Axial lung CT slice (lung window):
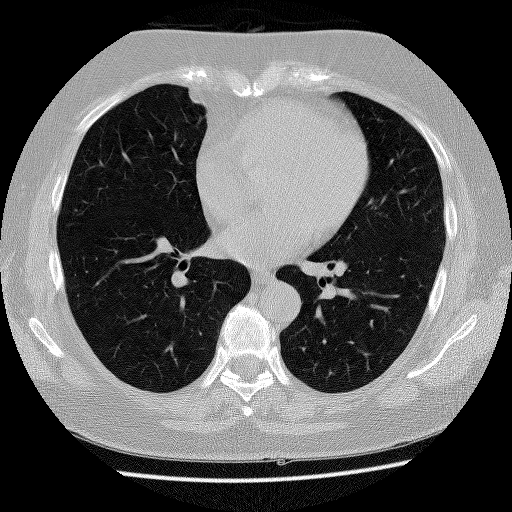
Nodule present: no